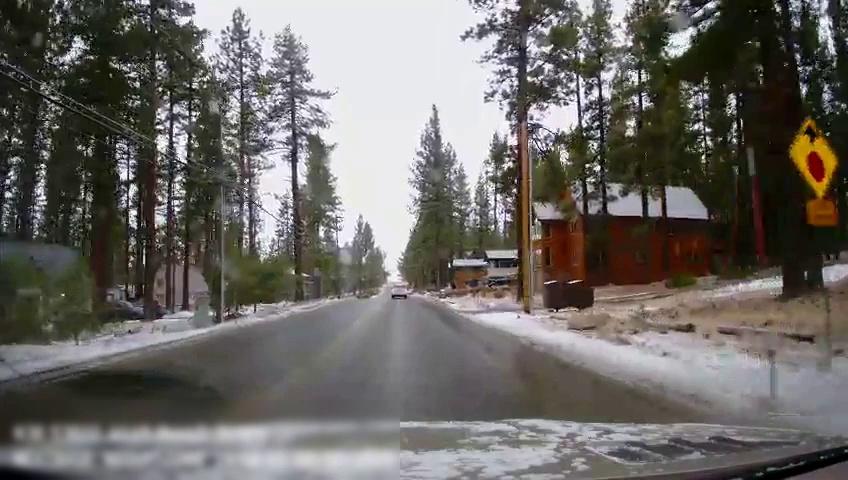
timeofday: Day
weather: Snowy
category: Drivable Space
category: Vehicles | Truck
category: Vehicles | Car
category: Vehicles | SUV
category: Vehicles | SUV
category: Traffic | Signs
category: Traffic | Signs